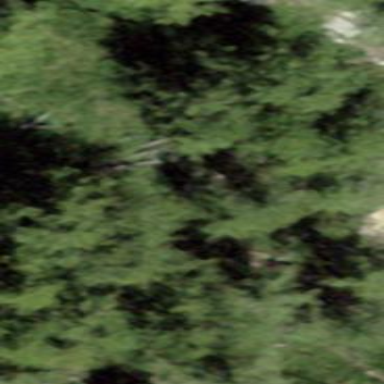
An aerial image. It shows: Forest dominated by needle-leaved trees.